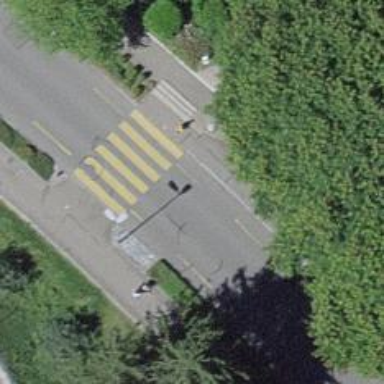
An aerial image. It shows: Marked asphalt footway with crossing markings.